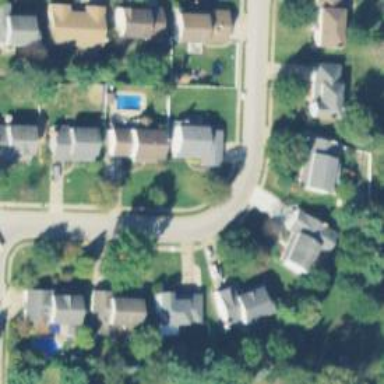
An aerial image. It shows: Residential road.